Brain MRI, t1w sequence, axial 2D slice.
Patient: age 45, sex F, weight 95 kg, height 1.95 m
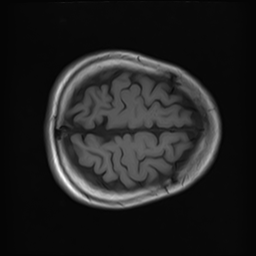